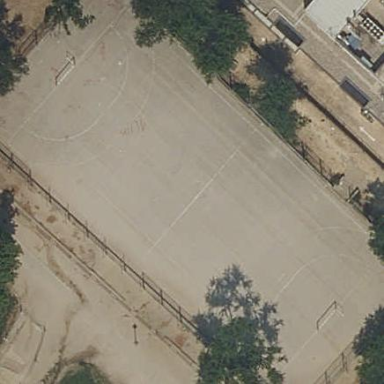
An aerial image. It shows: Concrete basketball pitch for leisure land.